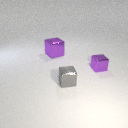
large purple metal cube to the left of small purple metal cube